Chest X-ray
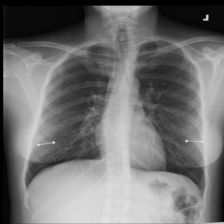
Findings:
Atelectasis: negative
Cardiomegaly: negative
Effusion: negative
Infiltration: negative
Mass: negative
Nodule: negative
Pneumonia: negative
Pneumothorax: negative
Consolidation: negative
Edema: negative
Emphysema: negative
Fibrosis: negative
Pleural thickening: negative
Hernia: negative